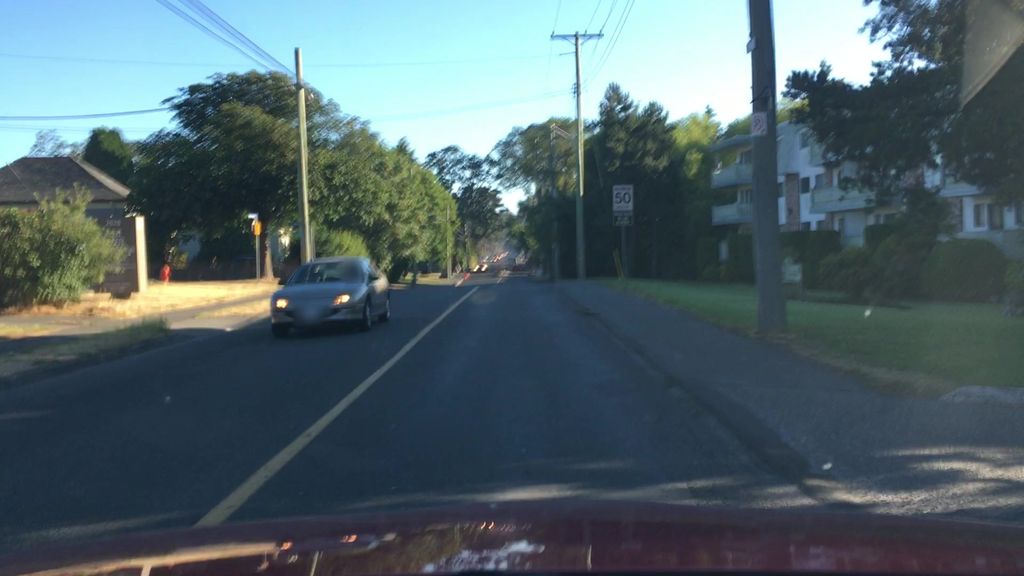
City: victoria